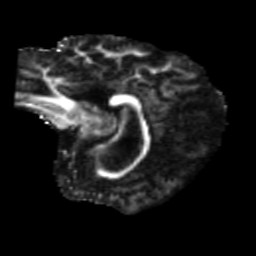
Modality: FA
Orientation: sagittal
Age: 66
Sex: female
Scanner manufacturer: siemens
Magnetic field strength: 3 T
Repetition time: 5.47 s
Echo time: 0.0854 s